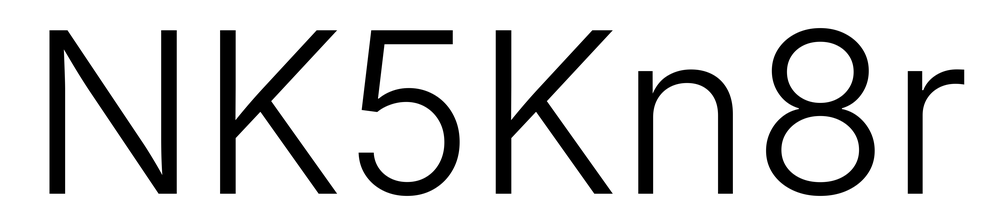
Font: Inter_Light